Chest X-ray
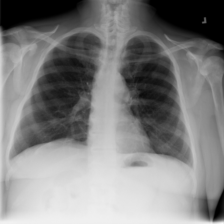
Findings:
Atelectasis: negative
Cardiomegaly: negative
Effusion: negative
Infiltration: negative
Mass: negative
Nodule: negative
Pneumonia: negative
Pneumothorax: negative
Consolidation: negative
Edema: negative
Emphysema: negative
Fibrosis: negative
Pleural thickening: negative
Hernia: negative